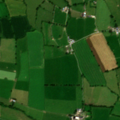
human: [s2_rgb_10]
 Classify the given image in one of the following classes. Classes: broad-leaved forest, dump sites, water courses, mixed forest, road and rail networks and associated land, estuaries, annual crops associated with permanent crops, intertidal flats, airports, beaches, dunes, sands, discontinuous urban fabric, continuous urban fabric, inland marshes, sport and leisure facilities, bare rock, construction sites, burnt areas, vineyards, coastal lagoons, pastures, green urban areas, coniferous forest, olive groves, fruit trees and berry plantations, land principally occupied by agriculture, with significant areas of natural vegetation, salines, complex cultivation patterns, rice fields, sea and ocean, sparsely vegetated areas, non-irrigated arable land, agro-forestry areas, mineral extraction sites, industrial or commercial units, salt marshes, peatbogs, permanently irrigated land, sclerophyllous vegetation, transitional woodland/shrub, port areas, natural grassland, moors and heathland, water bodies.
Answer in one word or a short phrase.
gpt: non-irrigated arable land, pastures